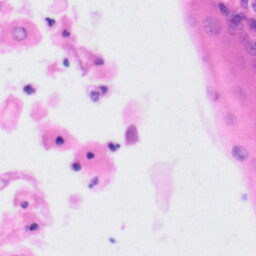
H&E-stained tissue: Tonsil